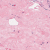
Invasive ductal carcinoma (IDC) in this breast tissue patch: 0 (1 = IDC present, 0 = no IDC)